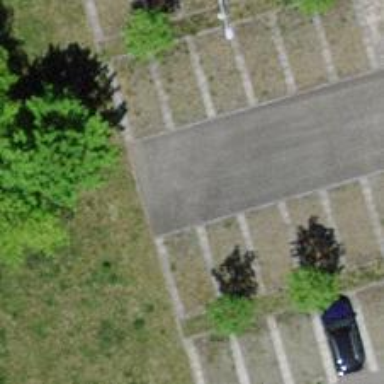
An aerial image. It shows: Road serving as parking aisle.